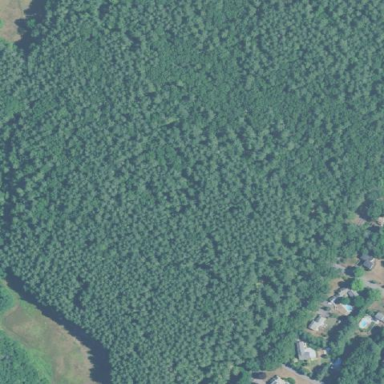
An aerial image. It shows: Coniferous woodland area.